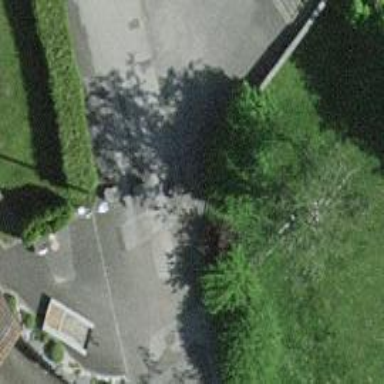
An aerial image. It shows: Bollard barrier.